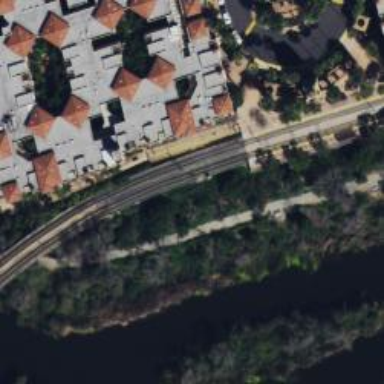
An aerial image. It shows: Light rail bridge with electrified contact line.